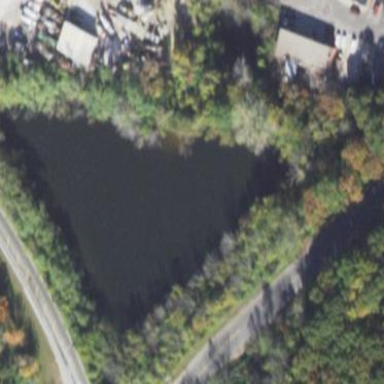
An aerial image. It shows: Pond surrounded by natural water.